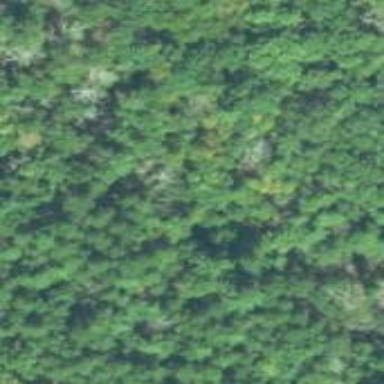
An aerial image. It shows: Needle-leaved woodland.